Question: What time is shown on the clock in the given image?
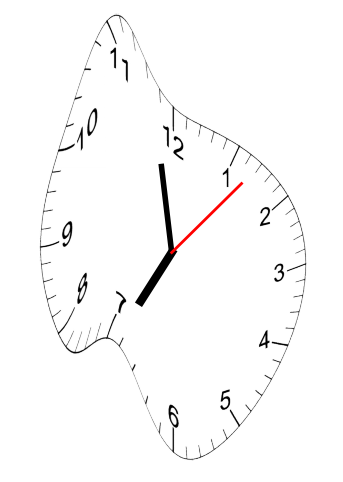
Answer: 06:58:07